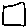
Label: square